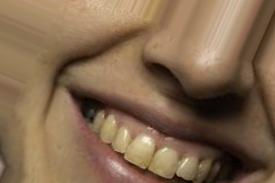
Condition: Tooth Discoloration